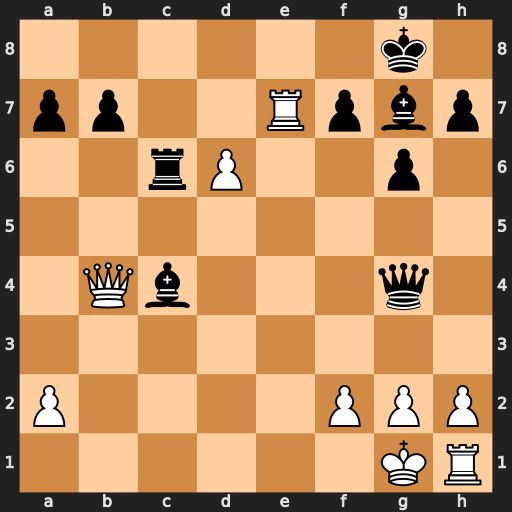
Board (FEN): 6k1/pp2Rpbp/2rP2p1/8/1Qb3q1/8/P4PPP/6KR
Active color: w
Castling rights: -
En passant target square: -
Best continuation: Re8+ Bf8 Rxf8+